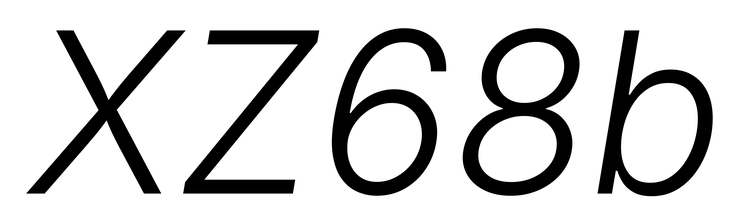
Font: Inter-Italic_Light_Italic